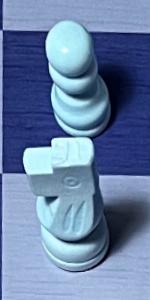
Label: Knight_White